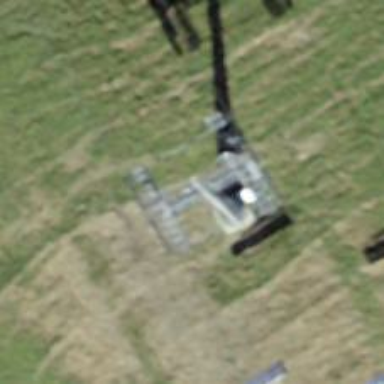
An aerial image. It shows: Pylon used for aerialway.